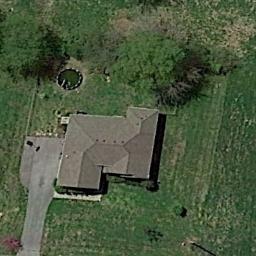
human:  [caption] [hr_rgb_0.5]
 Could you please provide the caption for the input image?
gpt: The sparse residential is surrounded by grass .

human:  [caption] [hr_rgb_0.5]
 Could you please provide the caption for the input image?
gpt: There is a house with a black roof on the lawn .

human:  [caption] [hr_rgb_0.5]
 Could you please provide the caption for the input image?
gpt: The sparse residential is on the grass next to some trees and a road .

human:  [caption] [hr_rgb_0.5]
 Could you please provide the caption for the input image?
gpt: In a sparse residential area there is a grey house surrounded by grass .

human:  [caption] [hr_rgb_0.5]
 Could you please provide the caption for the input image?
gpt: A sparse residential area with a brown building on the green meadow .